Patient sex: M
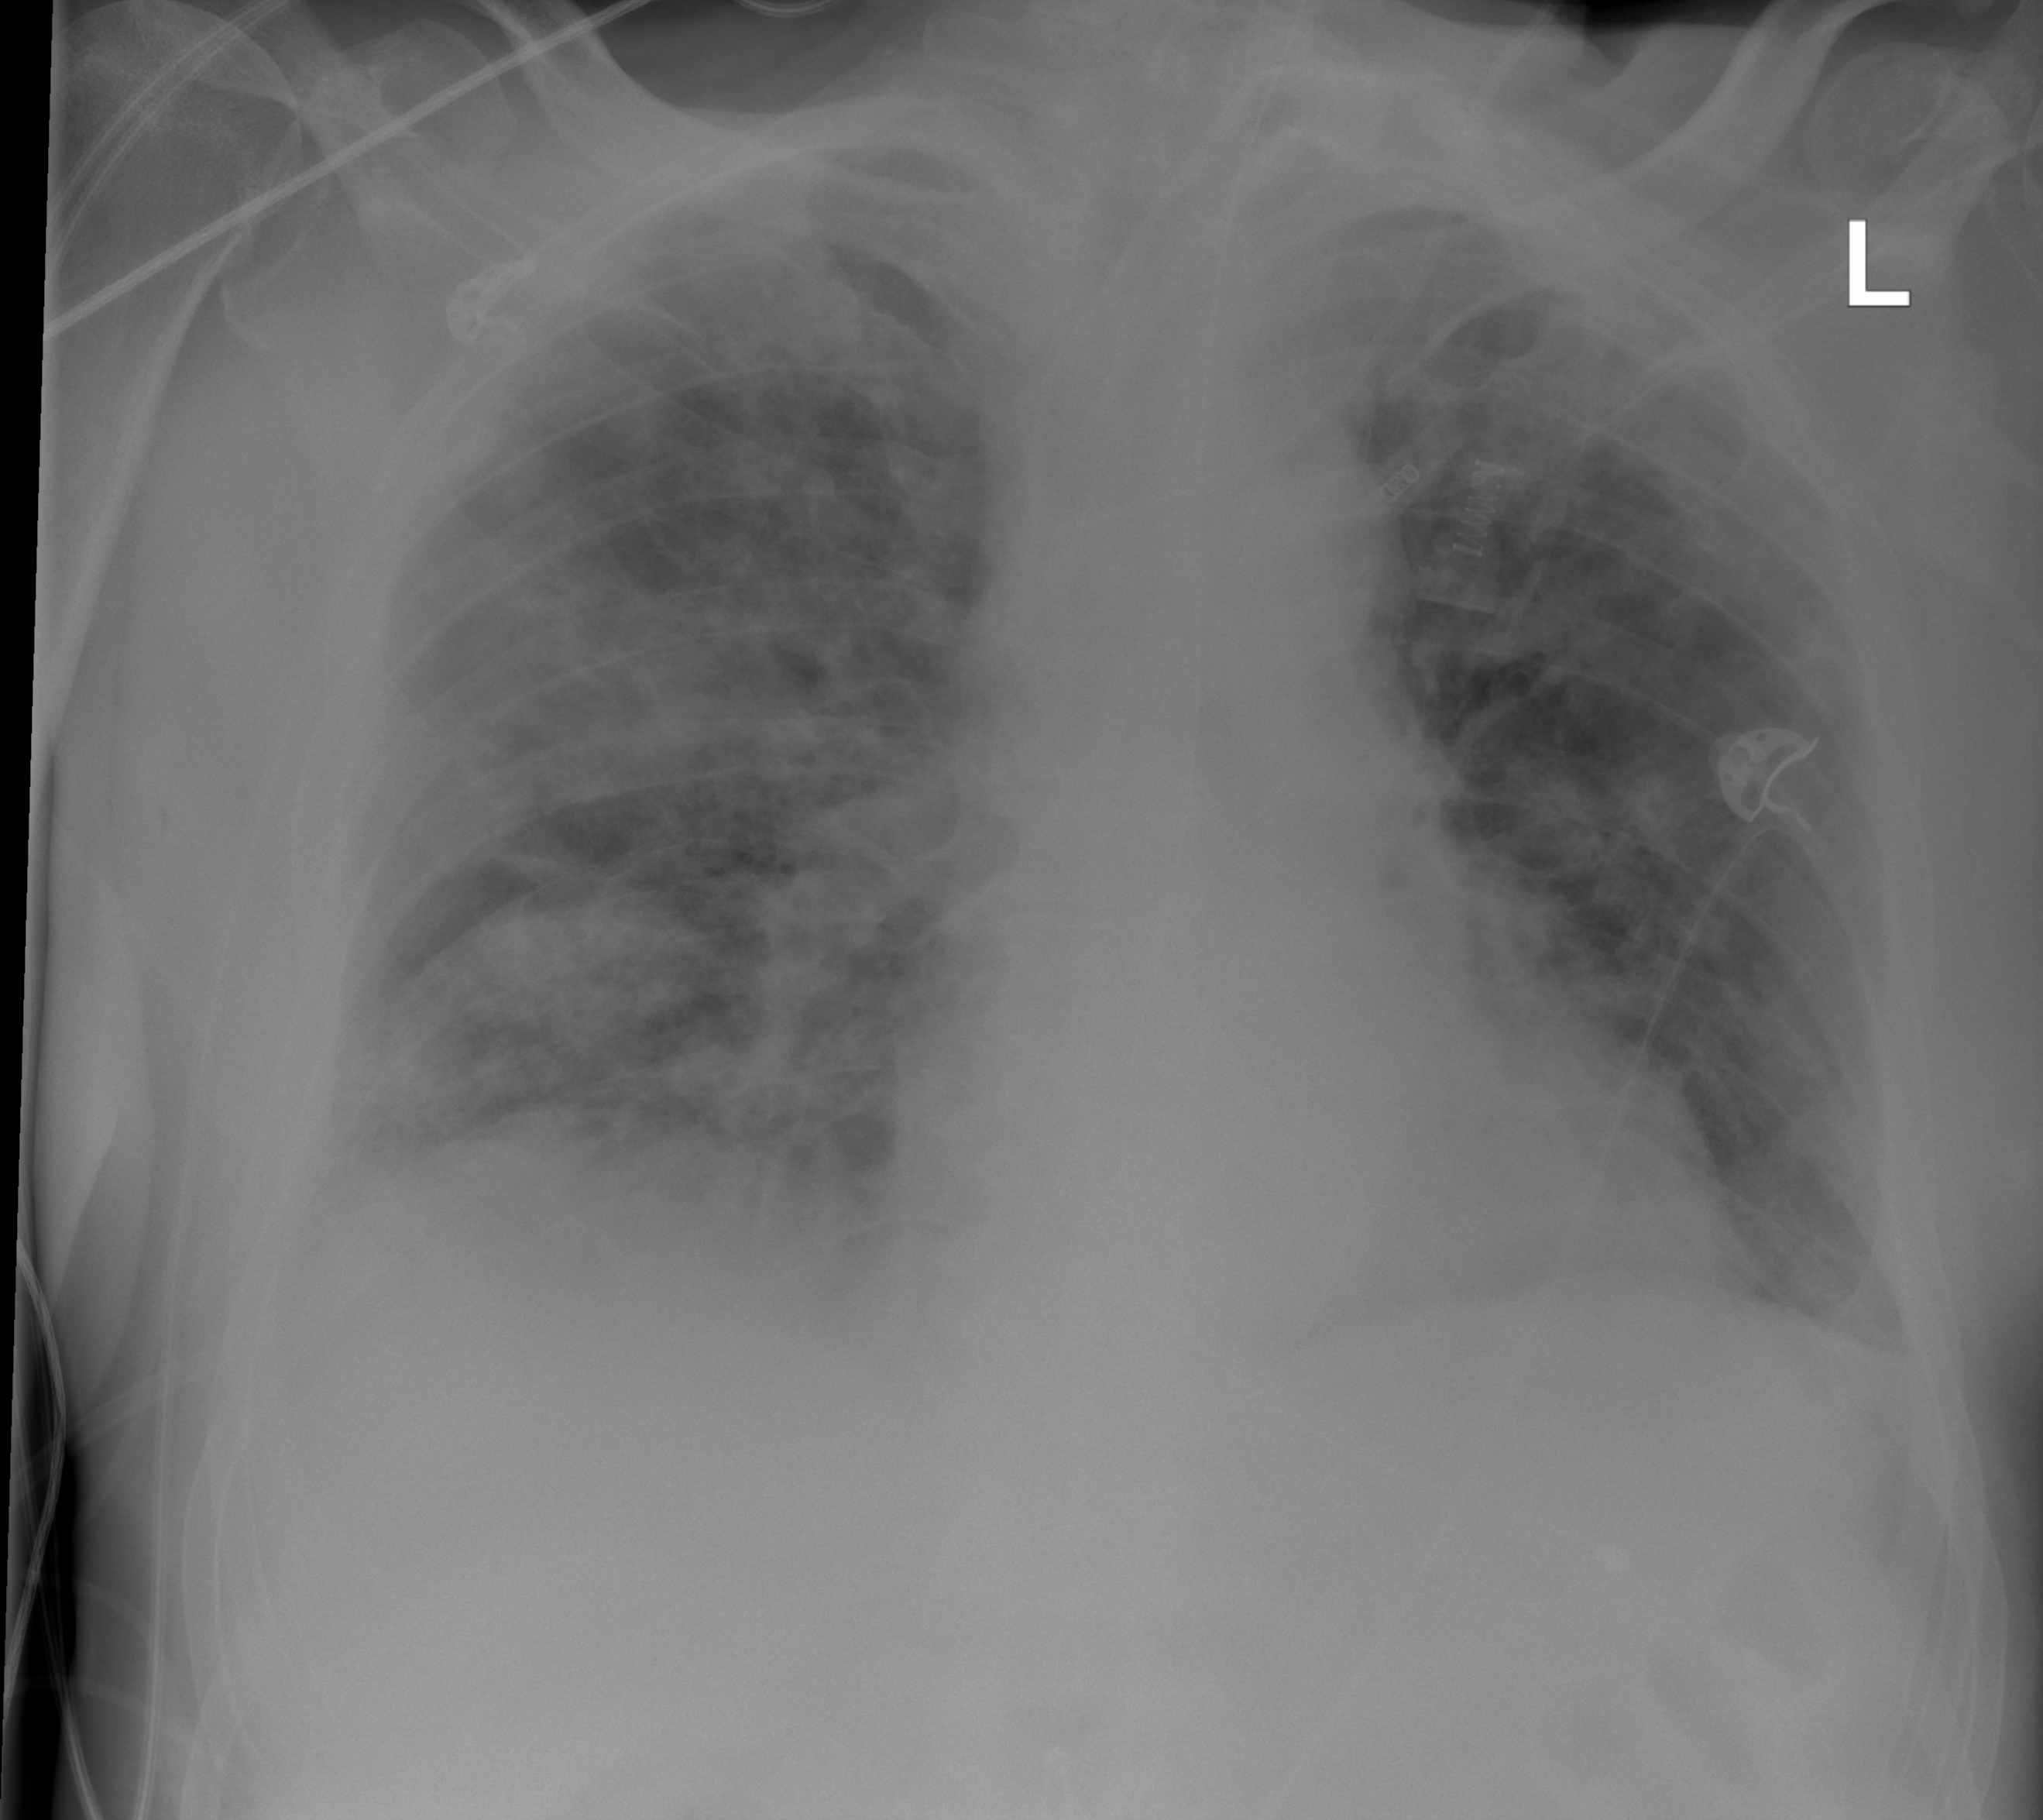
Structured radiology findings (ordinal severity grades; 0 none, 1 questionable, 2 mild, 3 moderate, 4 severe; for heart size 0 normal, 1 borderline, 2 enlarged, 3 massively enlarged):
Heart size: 0
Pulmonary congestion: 0
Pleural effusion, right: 0
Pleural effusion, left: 0
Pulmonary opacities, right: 3
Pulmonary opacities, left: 2
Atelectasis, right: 3
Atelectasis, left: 2